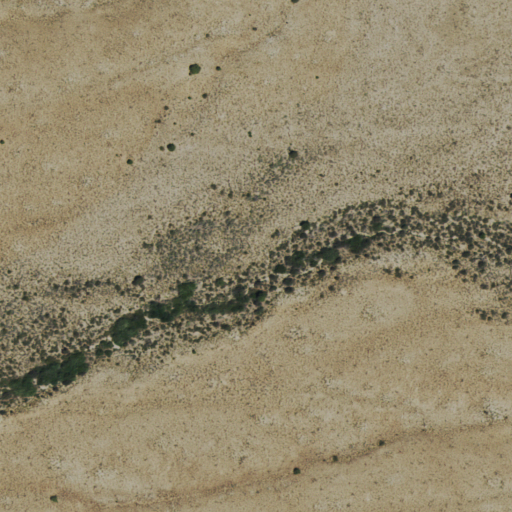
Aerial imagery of valley in Nevada named Windy Canyon containing only shrub